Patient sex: M
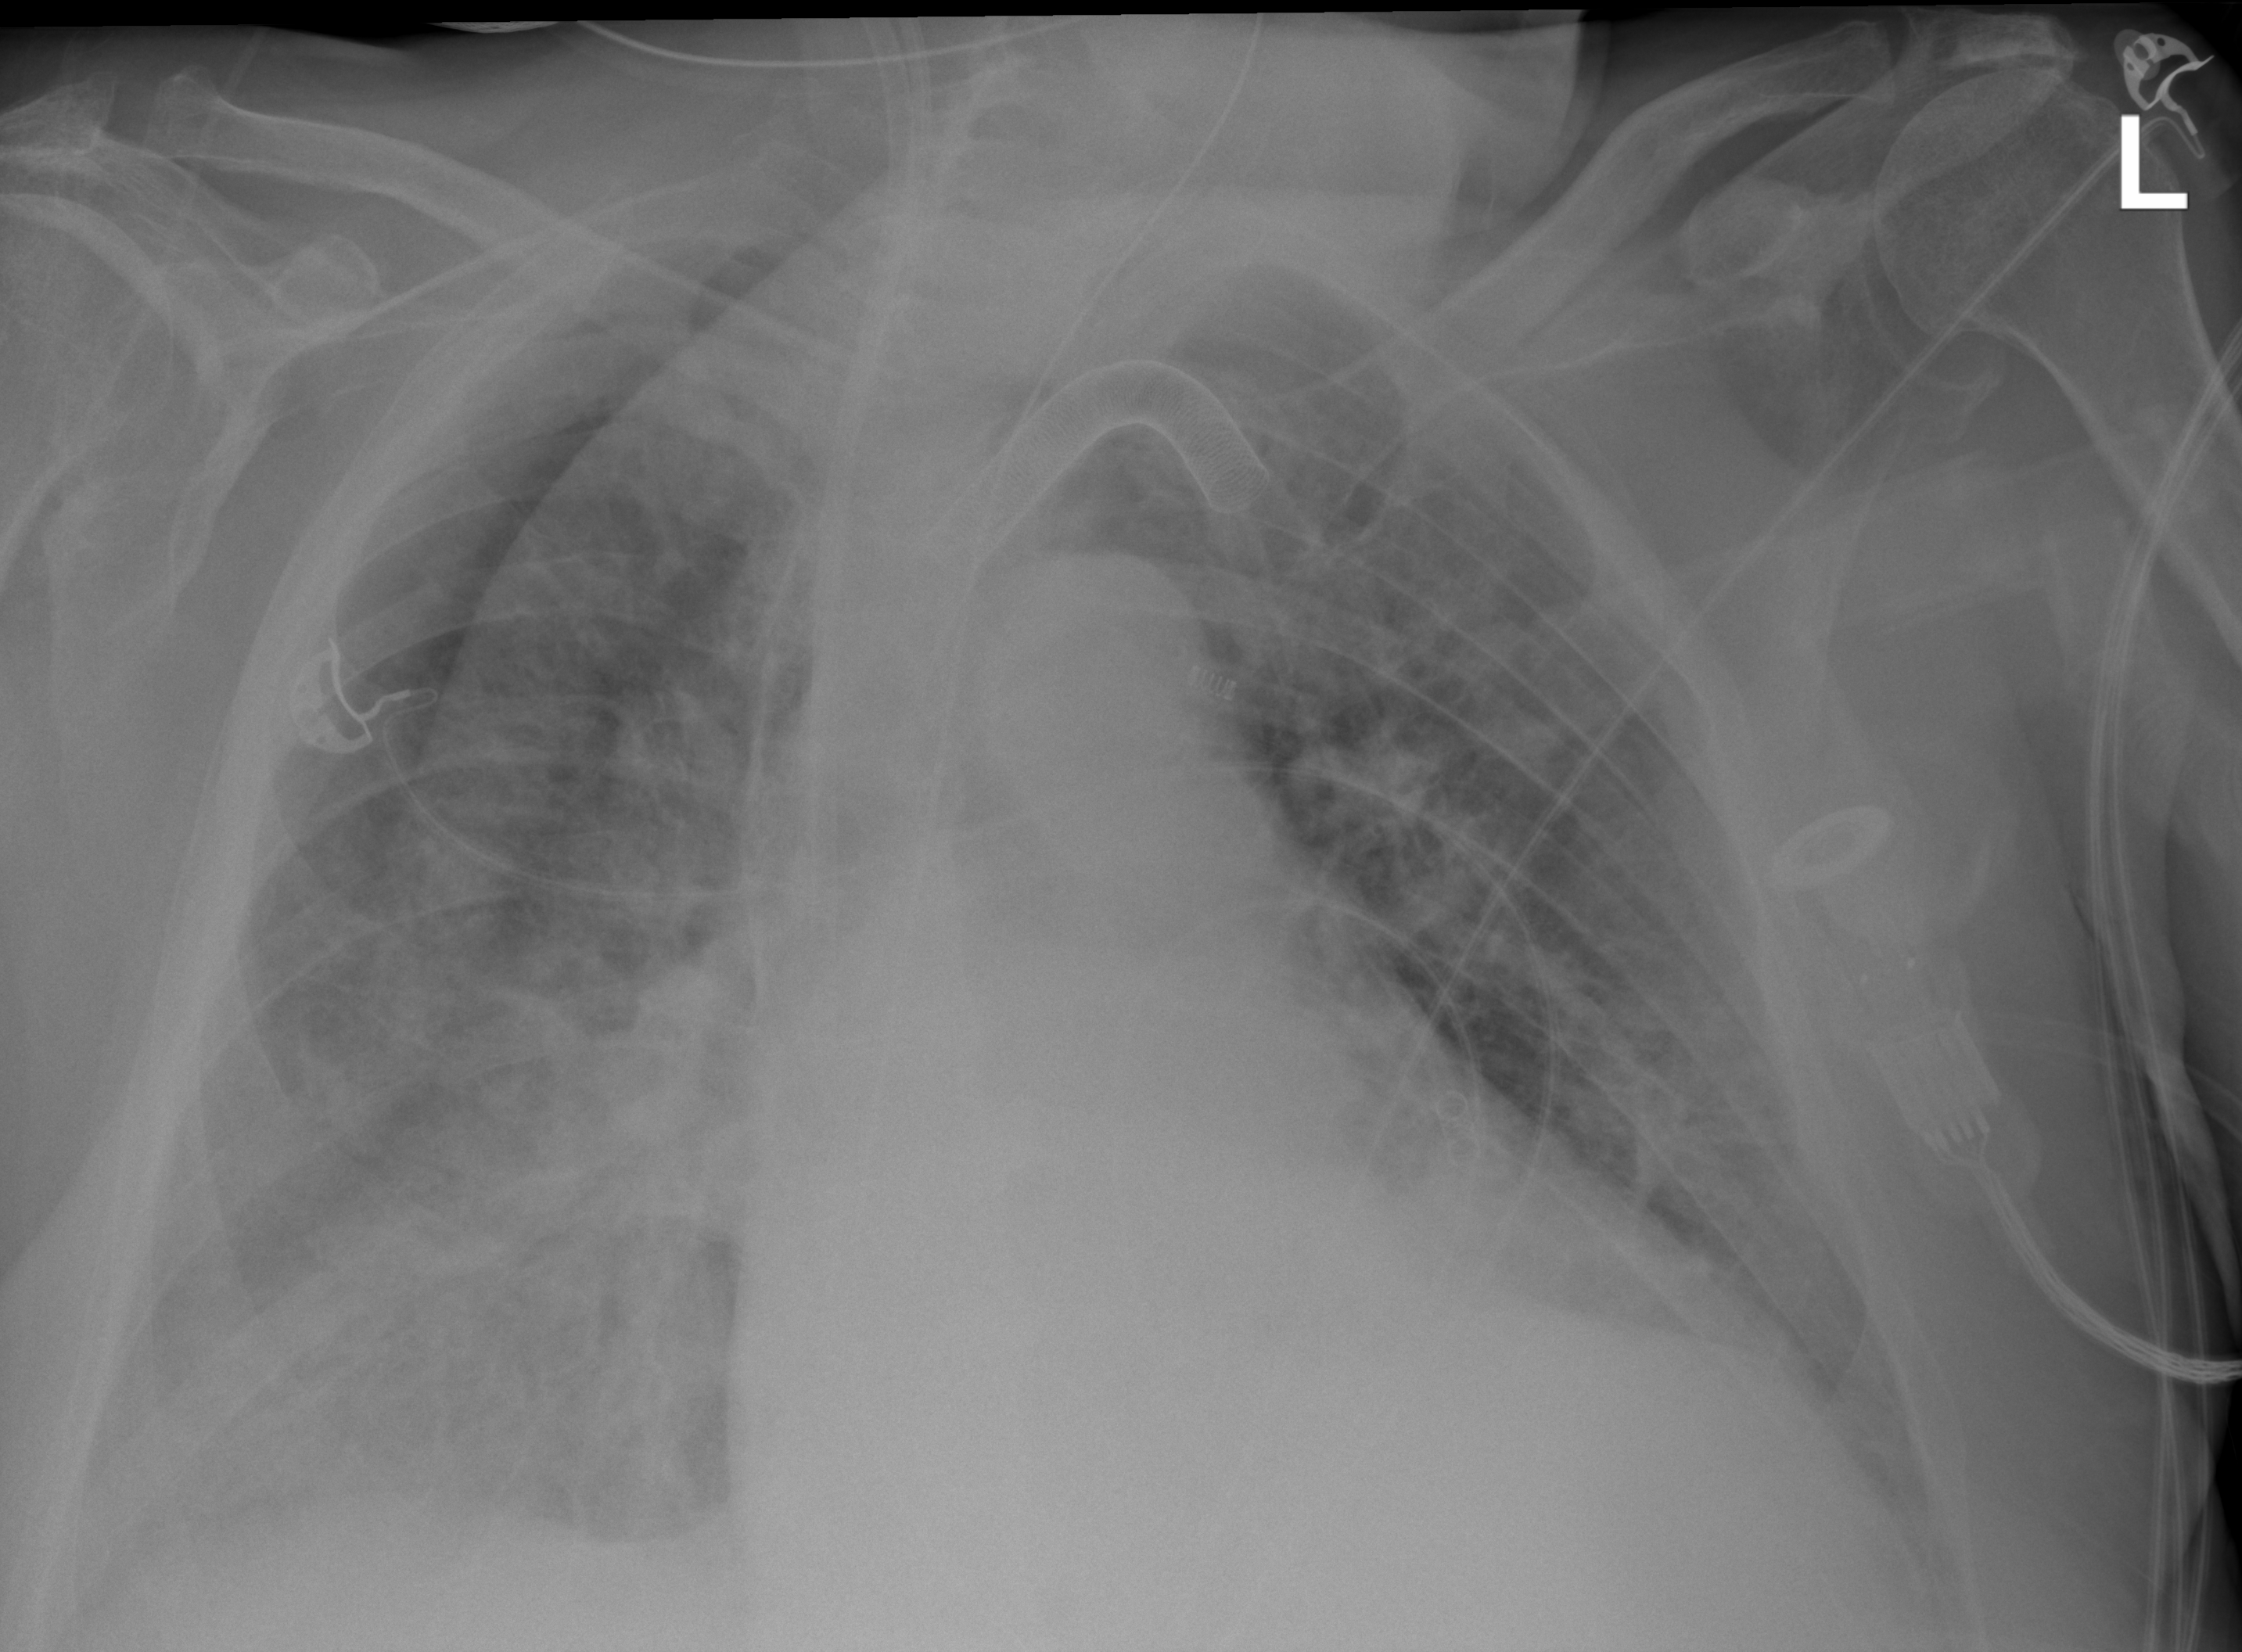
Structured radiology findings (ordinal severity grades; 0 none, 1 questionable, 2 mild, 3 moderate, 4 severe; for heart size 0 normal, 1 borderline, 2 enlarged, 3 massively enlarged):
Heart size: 2
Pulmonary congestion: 3
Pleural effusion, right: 3
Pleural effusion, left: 2
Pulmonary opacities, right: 3
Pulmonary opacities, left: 2
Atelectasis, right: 3
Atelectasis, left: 3